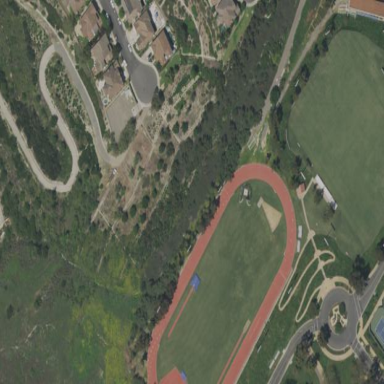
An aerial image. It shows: Track in leisure land.